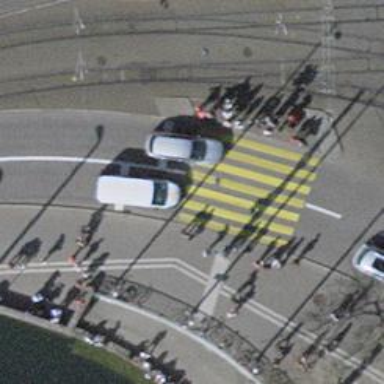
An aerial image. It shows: Road with traffic signals and zebra crossing with zebra markings.